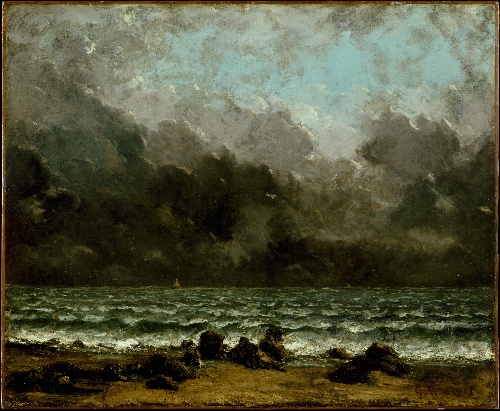
Title: The Sea
Artist: Gustave Courbet
Artist bio: French, Ornans 1819–1877 La Tour-de-Peilz
Date: 1865 or later
Object type: Painting
Classification: Paintings
Medium: Oil on canvas
Dimensions: 20 x 24 in. (50.8 x 61 cm)
Department: European Paintings
Credit line: Purchase, Dikran G. Kelekian Gift, 1922
Accession year: 1922
Repository: Metropolitan Museum of Art, New York, NY
Tags: Sky|Seascapes|Clouds